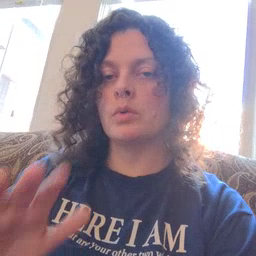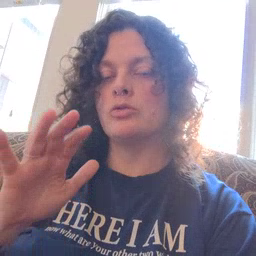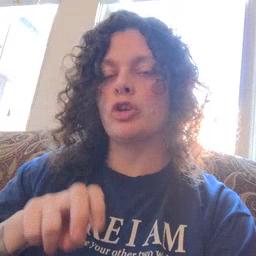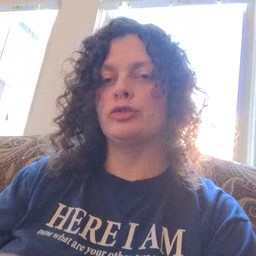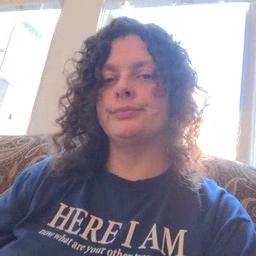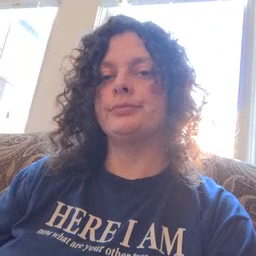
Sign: chair